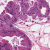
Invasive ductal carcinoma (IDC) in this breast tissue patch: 0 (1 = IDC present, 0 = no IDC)